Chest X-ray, PA view. Patient: 43 years old, sex M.
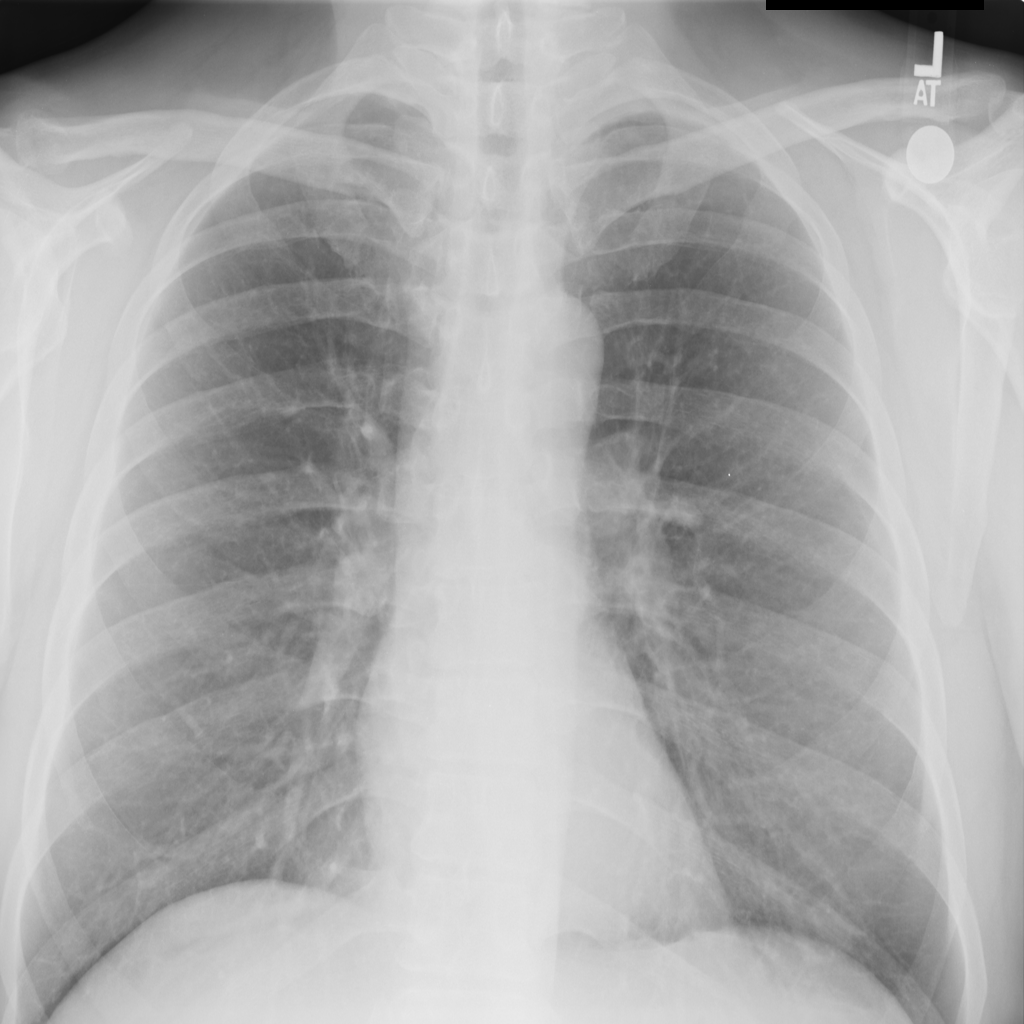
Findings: No Finding